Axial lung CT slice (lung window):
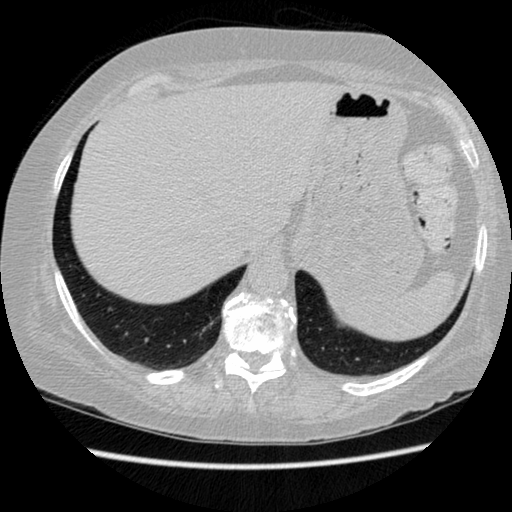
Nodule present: no